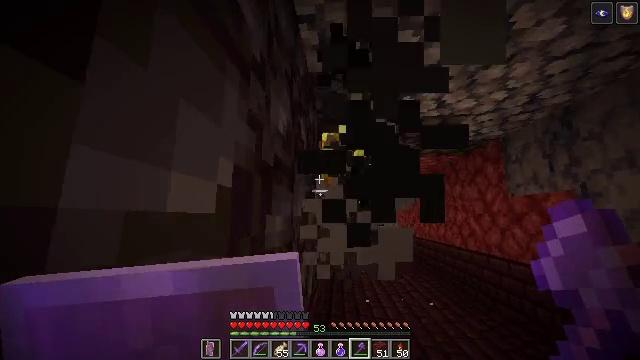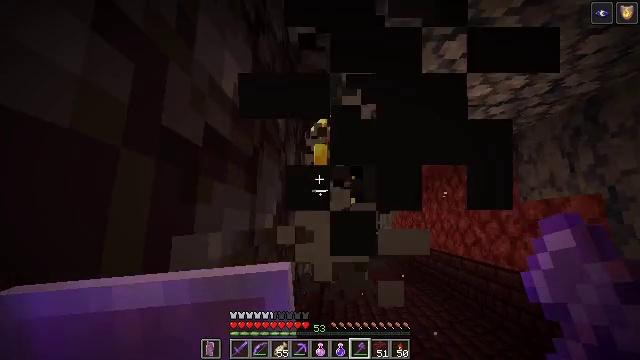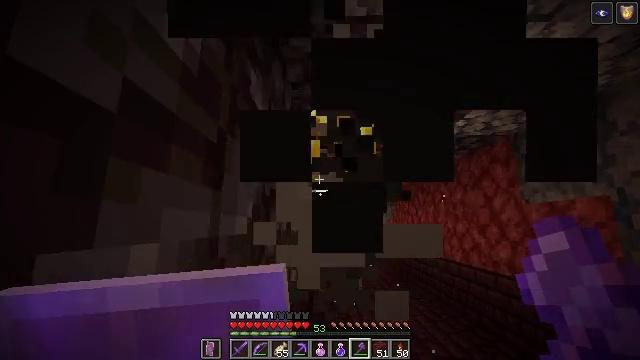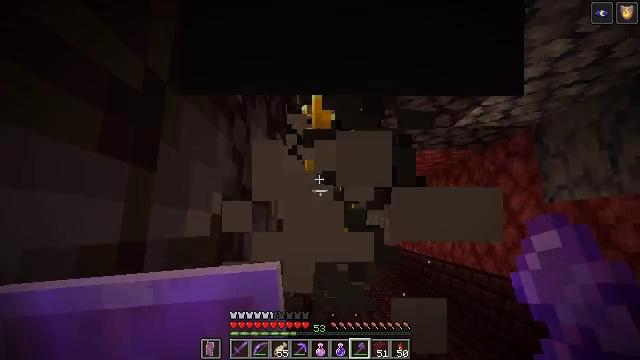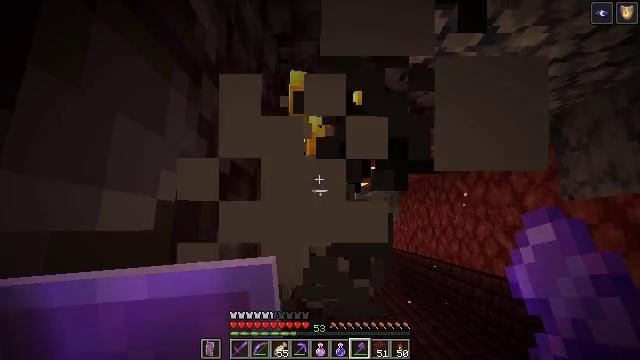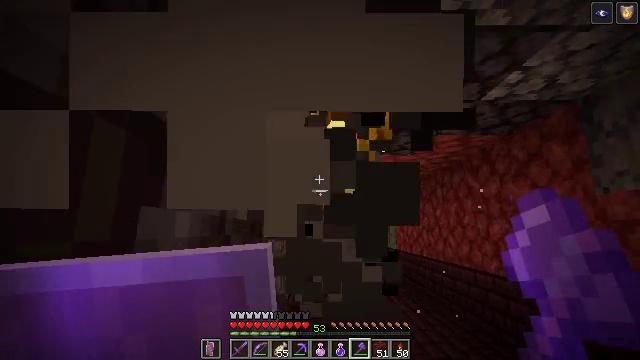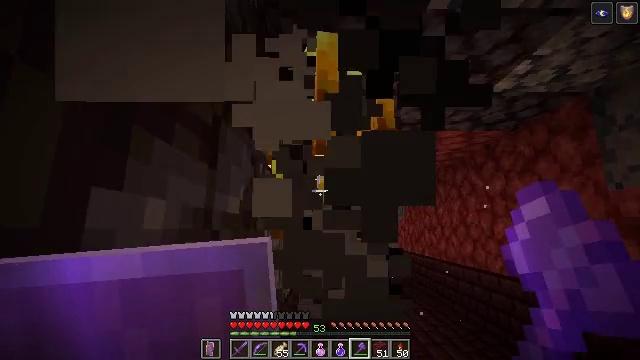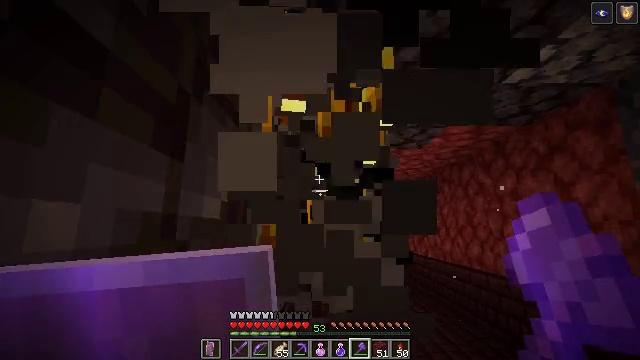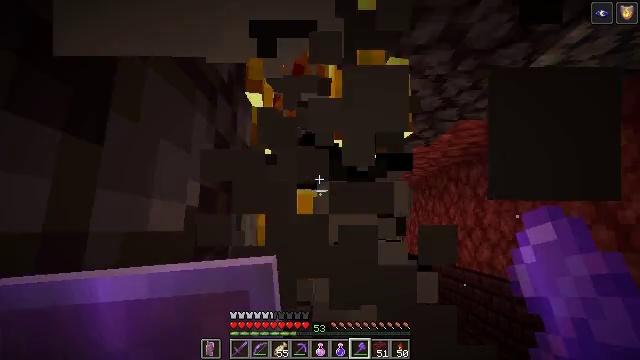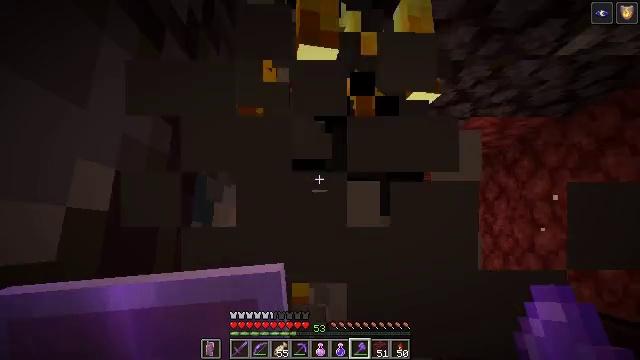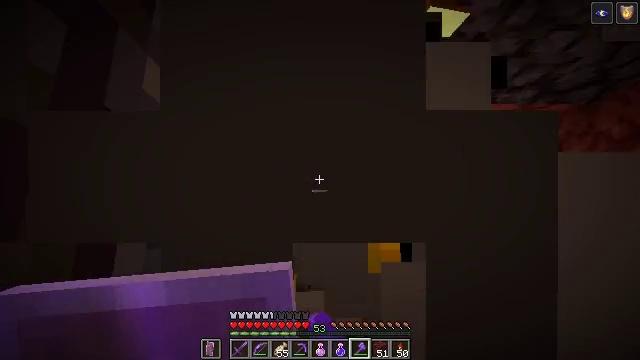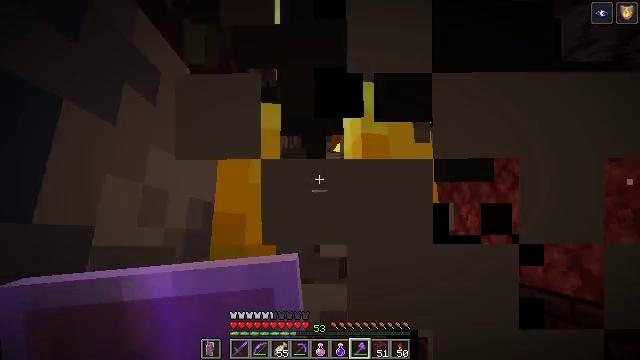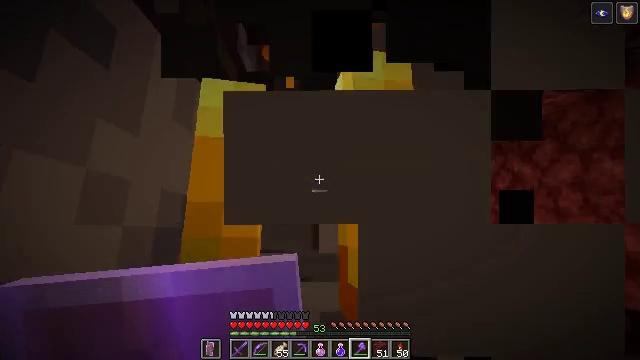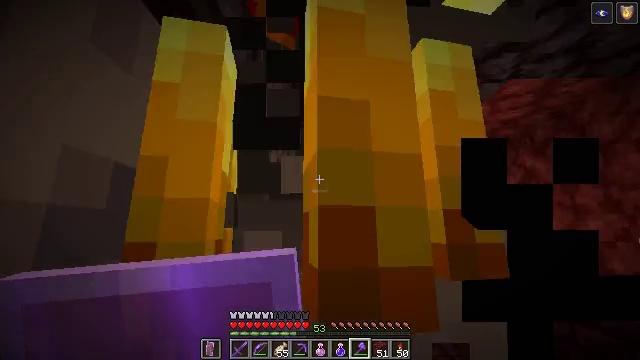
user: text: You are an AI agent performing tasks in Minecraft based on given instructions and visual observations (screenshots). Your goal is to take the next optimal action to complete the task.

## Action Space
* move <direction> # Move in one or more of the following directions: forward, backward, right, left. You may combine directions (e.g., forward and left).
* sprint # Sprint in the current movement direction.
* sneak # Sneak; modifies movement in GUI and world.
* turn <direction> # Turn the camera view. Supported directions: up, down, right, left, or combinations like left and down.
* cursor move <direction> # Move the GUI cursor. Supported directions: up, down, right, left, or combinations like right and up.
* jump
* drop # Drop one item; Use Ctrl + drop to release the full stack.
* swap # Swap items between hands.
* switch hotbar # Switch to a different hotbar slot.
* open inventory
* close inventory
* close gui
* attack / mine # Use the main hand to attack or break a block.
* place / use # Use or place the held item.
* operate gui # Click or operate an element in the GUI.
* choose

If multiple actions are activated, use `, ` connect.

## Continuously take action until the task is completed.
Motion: motion action
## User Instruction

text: Combat the blaze.
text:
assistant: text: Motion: move forward, sprint, turn right
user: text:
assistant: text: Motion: move forward, sprint, turn right
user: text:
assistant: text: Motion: move forward, sprint
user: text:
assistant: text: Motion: move forward, sprint
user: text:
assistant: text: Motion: move forward, sprint
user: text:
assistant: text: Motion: move forward, sprint
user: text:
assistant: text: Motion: move forward, sprint
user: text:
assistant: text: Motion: move forward, sprint
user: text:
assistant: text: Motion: move forward, sprint, turn up, attack / mine
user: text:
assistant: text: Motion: move forward, sprint, attack / mine
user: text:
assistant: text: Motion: move forward, sprint, attack / mine
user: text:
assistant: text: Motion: no_op
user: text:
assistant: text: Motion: no_op
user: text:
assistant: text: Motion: no_op